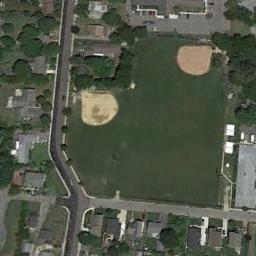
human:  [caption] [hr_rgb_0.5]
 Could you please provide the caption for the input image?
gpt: There is a muddy path by the baseball field .

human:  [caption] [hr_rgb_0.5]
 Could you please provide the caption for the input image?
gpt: There are two baseball diamonds in the middle of grass surrounded by many buildings and trees .

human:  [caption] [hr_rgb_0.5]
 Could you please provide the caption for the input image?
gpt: There is a baseball diamond in the grass between the roads and the houses .

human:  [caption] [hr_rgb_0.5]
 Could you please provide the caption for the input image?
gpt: Two adjacent baseball diamonds on the lawn with some trees and the residential area around them .

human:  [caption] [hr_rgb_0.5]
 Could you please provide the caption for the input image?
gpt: Many buildings are next to  the baseball diamonds .